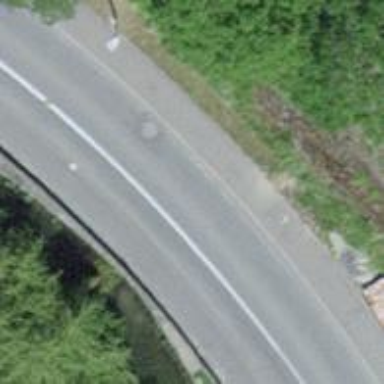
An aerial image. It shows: Asphalt road classified as primary highway.